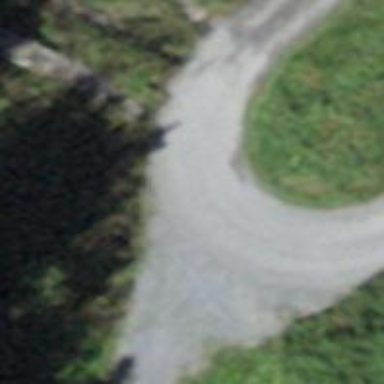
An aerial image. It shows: Track with grade 2 gravel surface.